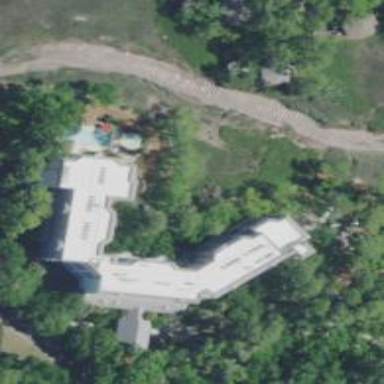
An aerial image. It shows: Hotel building.